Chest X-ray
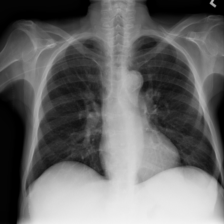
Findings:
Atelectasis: negative
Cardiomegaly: negative
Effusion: negative
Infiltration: negative
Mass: negative
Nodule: negative
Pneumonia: negative
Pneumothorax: negative
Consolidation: negative
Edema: negative
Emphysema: negative
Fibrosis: negative
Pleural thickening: negative
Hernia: negative